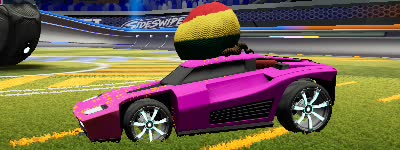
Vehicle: breakout